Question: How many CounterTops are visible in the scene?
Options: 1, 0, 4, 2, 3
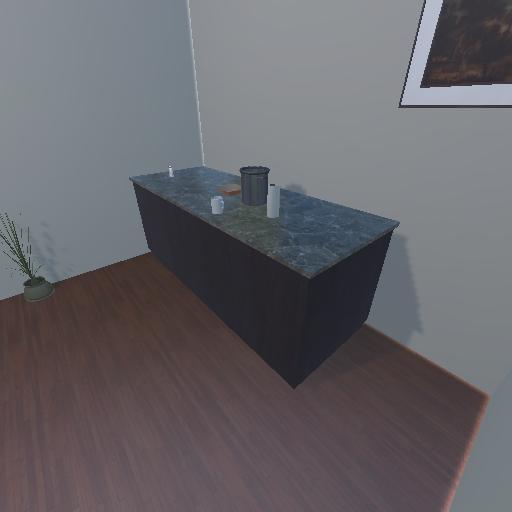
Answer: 1